Question: I'm looking over some (very) old worksheets I did for HTML many moons ago and noticed a question that says to "style" a table using only 'table' properties. The simple question is, do I get the table to look like the one below by just using properties? I appreciate this way of doing things is deprecated, but would still very much like to find a solution.
Below is my attempt (with a JSFiddle link, too), and an image oh how it should look at the end of it.
'''
<html>
<body>
<table border="2" frame="box" cellspacing="2" width="40%">
<tr><th>Year 2010</th> <th>Jan-April</th> <th>May-August</th> <th>September-December </th></tr>
<tr><td>Sales</td> <td>200,000</td> <td>225,000</td> <td>185,000</td></tr>
<tr><td>Costs</td> <td>78,000</td> <td>110,000</td> <td>125,000</td></tr>
<tr><td>Profit</td> <td>122,000</td> <td>125,000 </td><td>60,000</td></tr>
</table>
</body>
</html>
'''
The question from the worksheet states:
<URL>

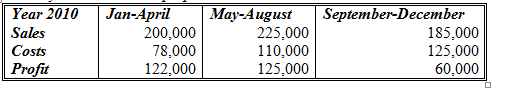
Answer: Well I started web development long after those HTML properties were deprecated, so this is the first time I've actually used them. I have no idea how to create the double border effect, but this is my best attempt:
'''
<table border="3" bgcolor="#000" cellspacing="1"
cellpadding="6" rules="cols" width="500px">
<tr>
<td bgcolor="#fff">
<div><b><i>Year 2010</i></b></div>
<div><b><i>Sales</i></b></div>
<div><b><i>Costs</i></b></div>
<div><b><i>Profits</i></b></div>
</td>
<td bgcolor="#fff">
<div><b><i>Jan-April</i></b></div>
<div align="right">200,000</div>
<div align="right">78,000</div>
<div align="right">122,000</div>
</td>
<td bgcolor="#fff">
<div><b><i>May-August</i></b></div>
<div align="right">225,000</div>
<div align="right">110,000</div>
<div align="right">125,000</div>
</td>
<td bgcolor="#fff">
<div><b><i>September-December</i></b></div>
<div align="right">185,000</div>
<div align="right">125,000</div>
<div align="right">60,000</div>
</td>
</tr>
</table>
'''

This obviously ignores the 'style' attribute altogether.
I don't know if it counts as cheating to only use 1 row and 4 cells in total - I did this to allow me to kind of generate padding at the sides of each (fake) cell, but not at the top or bottom.
I used 'rules="cols"' to allow for a thicker outer border (as I couldn't create the double border effect). Removing this makes the inner border as thick as the outer border.
I guess the double border could be generated by wrapping the 'table' element in two 'div' elements - the outermost with a 'bgcolor' property set to '#000' and the table's parent with a 'bgcolor' of '#fff' - I don't know you'd go about creating a 1px gap between each though.